Aerial crown-view tile of a tropical tree (Barro Colorado Island, Panama), acquired 20250818:
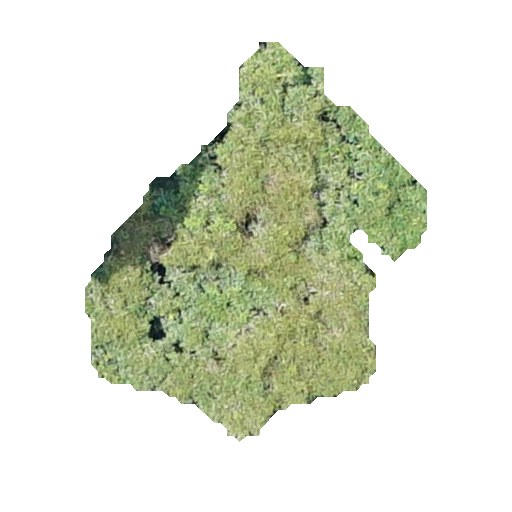
Species: Protium stevensonii
GBIF accepted scientific name: Tetragastris panamensis
Crown area: 113.71 m²